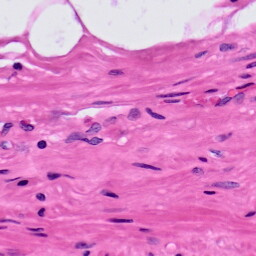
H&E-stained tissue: Prostate